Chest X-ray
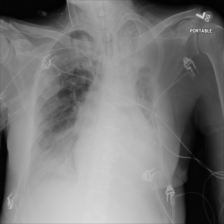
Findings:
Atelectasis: positive
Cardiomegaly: negative
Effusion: negative
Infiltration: positive
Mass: negative
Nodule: negative
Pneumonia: negative
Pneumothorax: negative
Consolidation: negative
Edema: negative
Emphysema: negative
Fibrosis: negative
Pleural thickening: negative
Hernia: negative